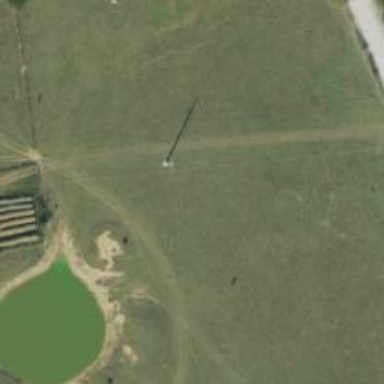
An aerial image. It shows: Power pole.